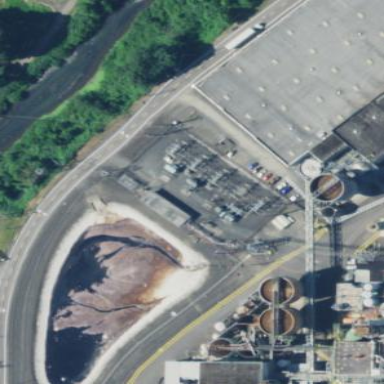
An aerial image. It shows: Industrial substation.